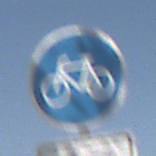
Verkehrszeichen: Radweg
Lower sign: EinspurigeFahrzeugeFrei2
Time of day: Midday
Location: Outdoor (Nature)
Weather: Clear
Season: NotSpecified
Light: Natural